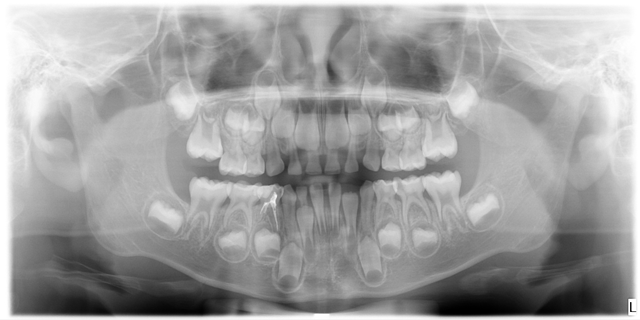
child